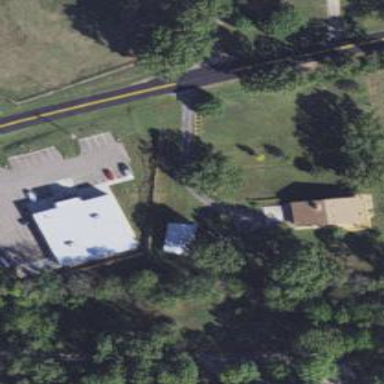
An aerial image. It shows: Driveway leading to service road.